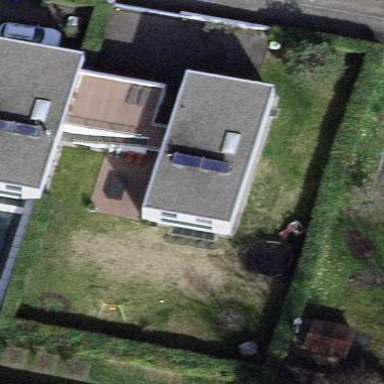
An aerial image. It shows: Garden enclosed by fence.